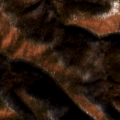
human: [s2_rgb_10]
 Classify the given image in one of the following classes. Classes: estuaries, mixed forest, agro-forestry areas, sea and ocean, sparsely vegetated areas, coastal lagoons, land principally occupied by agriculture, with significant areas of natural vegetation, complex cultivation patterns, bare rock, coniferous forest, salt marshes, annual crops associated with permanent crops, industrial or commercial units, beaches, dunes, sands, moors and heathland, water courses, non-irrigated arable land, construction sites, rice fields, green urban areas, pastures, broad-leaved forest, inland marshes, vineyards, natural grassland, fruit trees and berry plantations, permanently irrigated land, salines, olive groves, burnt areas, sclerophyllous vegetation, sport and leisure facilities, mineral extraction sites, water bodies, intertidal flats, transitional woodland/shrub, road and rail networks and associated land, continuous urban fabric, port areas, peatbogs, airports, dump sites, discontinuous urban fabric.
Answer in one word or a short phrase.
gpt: broad-leaved forest